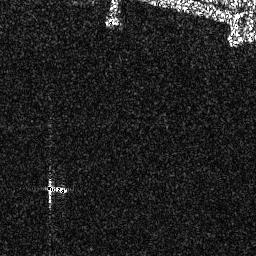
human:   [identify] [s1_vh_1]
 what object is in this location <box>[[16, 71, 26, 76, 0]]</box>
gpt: <ref>1 small ship at the bottom left</ref>